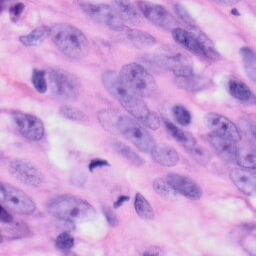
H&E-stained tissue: Skin